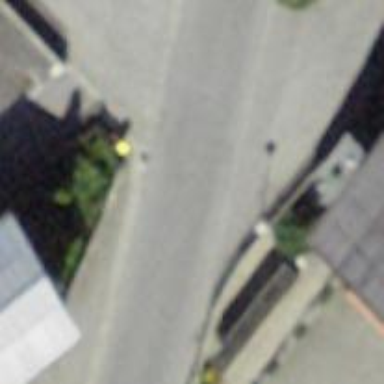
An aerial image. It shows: Post box.